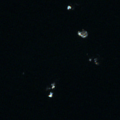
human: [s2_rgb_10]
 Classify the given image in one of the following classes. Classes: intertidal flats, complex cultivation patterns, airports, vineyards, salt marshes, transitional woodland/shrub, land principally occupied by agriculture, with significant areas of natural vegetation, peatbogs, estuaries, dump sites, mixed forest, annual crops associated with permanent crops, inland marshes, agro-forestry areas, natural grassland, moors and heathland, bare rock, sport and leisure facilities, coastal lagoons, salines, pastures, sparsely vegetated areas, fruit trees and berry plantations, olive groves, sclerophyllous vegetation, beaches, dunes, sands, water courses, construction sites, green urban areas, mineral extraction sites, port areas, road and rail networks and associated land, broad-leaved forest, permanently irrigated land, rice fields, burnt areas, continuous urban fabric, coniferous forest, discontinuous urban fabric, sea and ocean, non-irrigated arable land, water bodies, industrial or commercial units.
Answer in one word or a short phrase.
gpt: sea and ocean